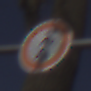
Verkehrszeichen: VerbotFussgaenger
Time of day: Midday
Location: Outdoor (Nature)
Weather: Clear
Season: NotSpecified
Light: Natural